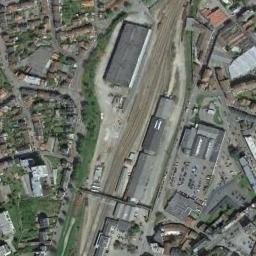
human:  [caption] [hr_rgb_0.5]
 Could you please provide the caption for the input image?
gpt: The railway station has some railways, Buildings and a parking lot and a residential area is next to the railway station .

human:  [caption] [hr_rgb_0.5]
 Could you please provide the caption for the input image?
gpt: The railway station is next to some buildings and trees .

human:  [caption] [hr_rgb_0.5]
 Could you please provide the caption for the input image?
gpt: There are many buildings of different shapes beside the railway station .

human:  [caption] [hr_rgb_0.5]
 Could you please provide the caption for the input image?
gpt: There is a fully equipped railway station in the city .

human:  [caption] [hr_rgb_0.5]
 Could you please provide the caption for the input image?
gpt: There are some green trees and many buildings near the railway station .